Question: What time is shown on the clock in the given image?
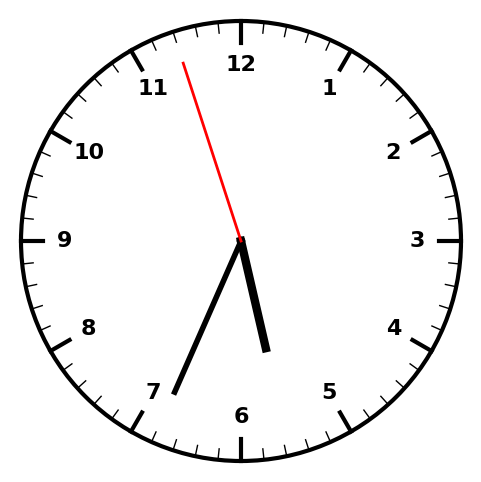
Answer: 05:33:57